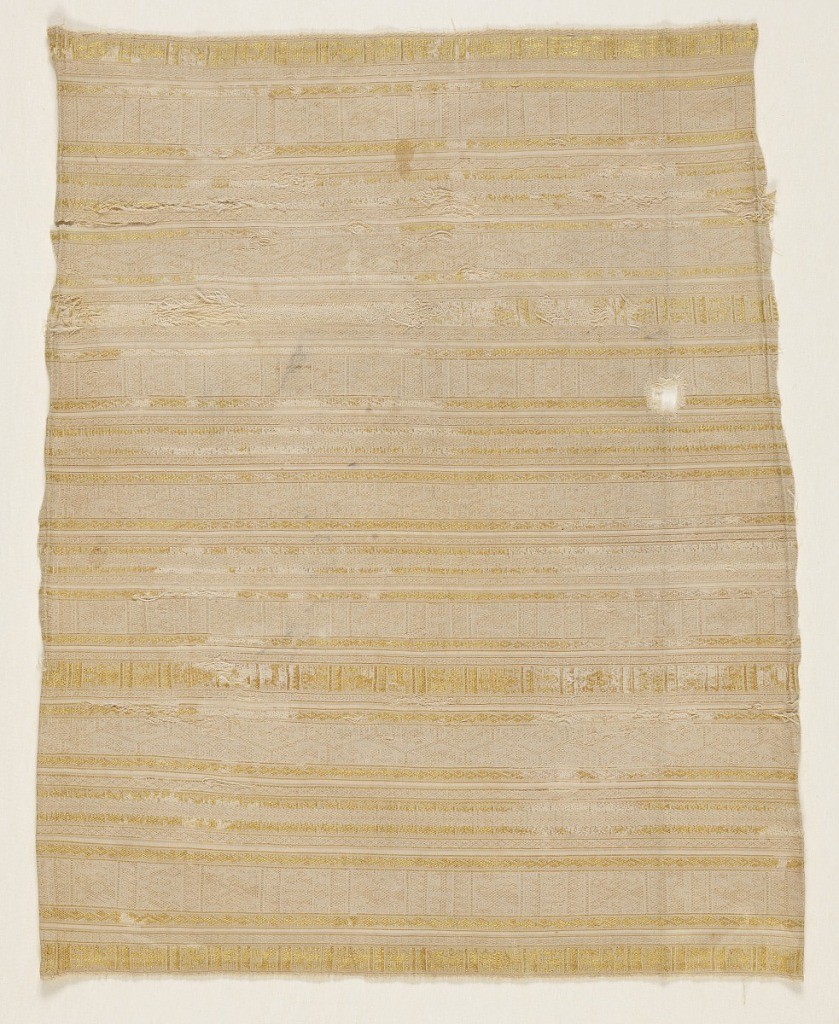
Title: Fragment
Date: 16th–17th century
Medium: silk, cotton Technique: plain weave with warp float patterning
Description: Fragment of a woven fabric with white and yellow stripes containing lozenge and eagle motifs; guard stripes with stylized vine ornament.